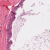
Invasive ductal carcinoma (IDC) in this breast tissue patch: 0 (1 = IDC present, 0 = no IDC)